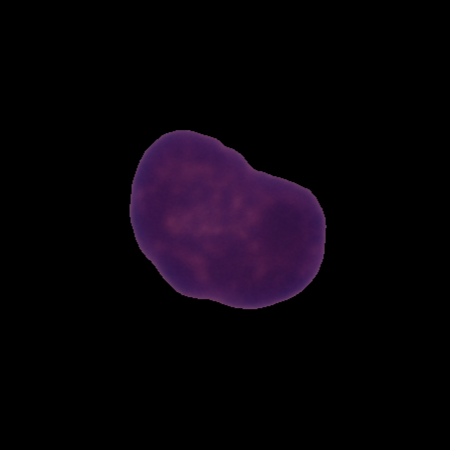
Label: healthy